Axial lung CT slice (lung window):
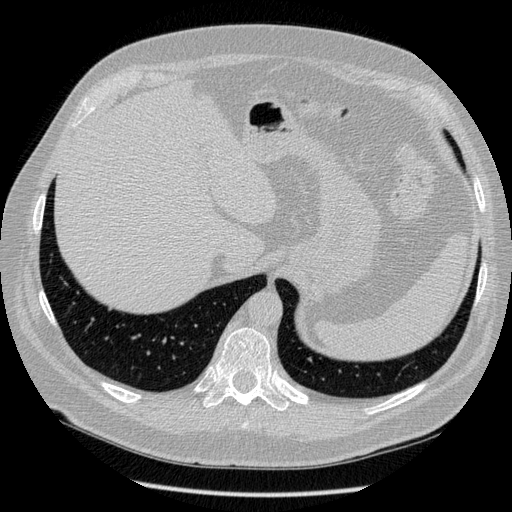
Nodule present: no